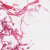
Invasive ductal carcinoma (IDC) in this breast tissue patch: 0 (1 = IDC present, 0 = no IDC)